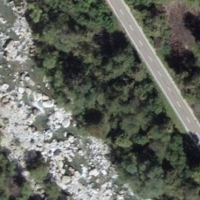
EUNIS habitat code: 41
Species observed at this site:
Ranunculus glacialis